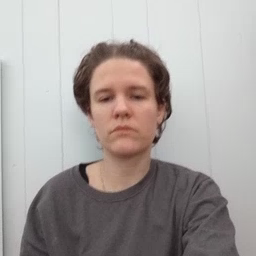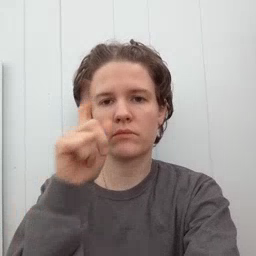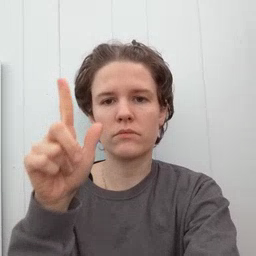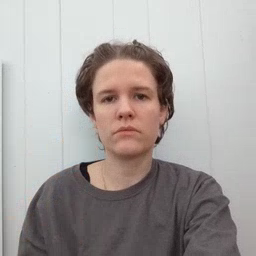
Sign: wake